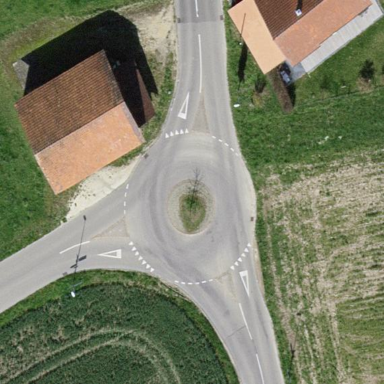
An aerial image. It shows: Tertiary road with asphalt surface leading to roundabout junction.